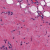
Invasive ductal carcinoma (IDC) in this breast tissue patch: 0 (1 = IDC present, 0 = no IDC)